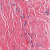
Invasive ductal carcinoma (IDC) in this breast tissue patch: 0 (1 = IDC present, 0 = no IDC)